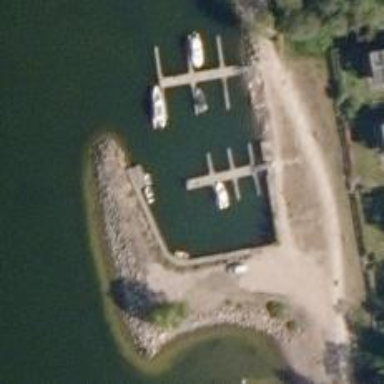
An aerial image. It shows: Man-made pier.